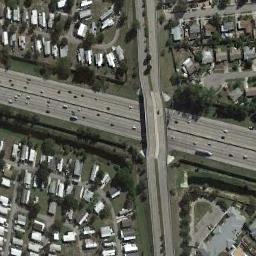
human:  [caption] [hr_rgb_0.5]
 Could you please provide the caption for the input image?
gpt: There are many buildings of different shapes beside the overpass .

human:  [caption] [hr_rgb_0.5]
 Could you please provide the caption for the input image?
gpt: The cross-line overpass is over the road in the residential area .

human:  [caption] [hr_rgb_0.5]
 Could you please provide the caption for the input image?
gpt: An overpass is above the road .

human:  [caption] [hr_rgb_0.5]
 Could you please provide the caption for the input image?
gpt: The overpass is next to some houses .

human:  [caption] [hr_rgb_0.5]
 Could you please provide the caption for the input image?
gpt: There are many white buildings and some green trees beside the overpass .